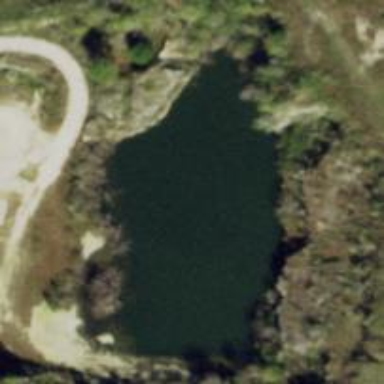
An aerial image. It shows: Reservoir of water.